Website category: sports
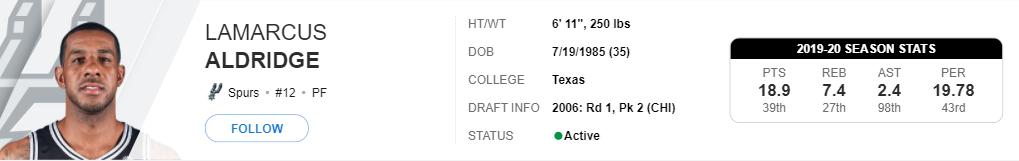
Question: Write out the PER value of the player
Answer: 19.78

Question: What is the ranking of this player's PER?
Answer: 43rd

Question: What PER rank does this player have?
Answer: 43rd

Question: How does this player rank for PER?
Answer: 43rd

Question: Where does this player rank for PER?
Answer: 43rd

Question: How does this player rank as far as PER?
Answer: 43rd

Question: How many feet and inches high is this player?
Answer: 6' 11"

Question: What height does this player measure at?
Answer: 6' 11"

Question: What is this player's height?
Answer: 6' 11"

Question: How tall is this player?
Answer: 6' 11"

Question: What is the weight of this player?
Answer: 250 lbs

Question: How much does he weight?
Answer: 250 lbs

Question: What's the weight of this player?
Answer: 250 lbs

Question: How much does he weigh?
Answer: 250 lbs

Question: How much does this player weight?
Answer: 250 lbs